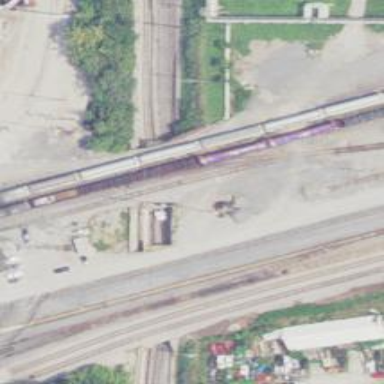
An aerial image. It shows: Railway yard used for servicing trains.